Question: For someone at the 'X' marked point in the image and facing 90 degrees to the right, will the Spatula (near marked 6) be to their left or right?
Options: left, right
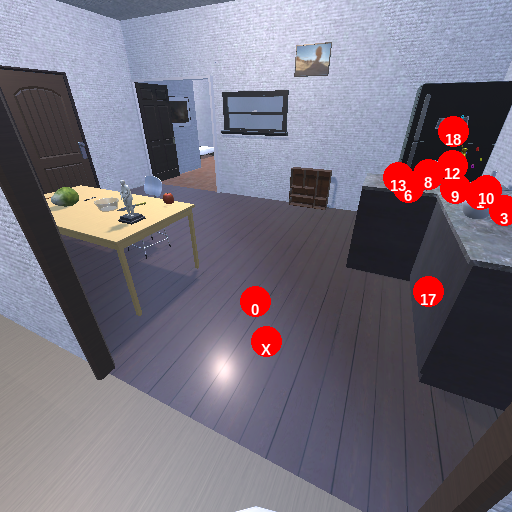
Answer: left